Field crop: maize
Growth stage: 2
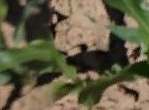
Species: maize